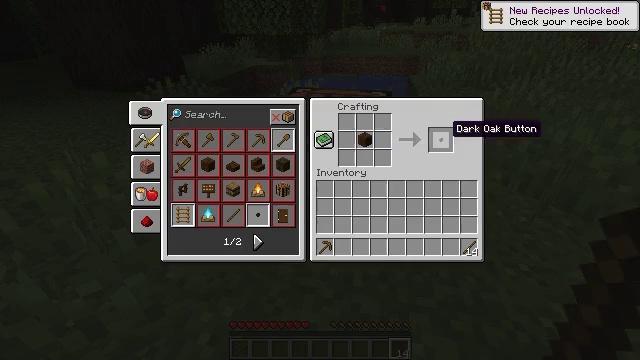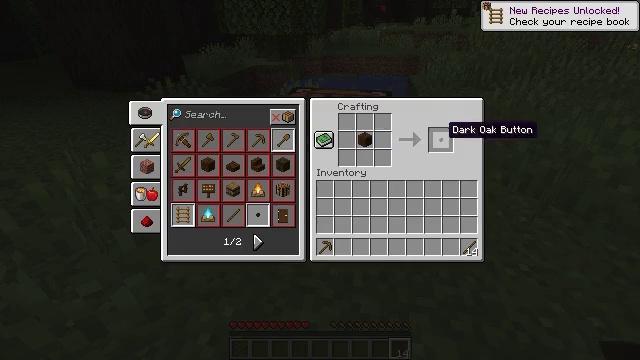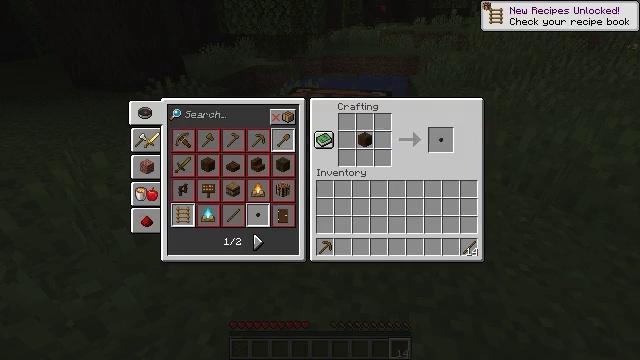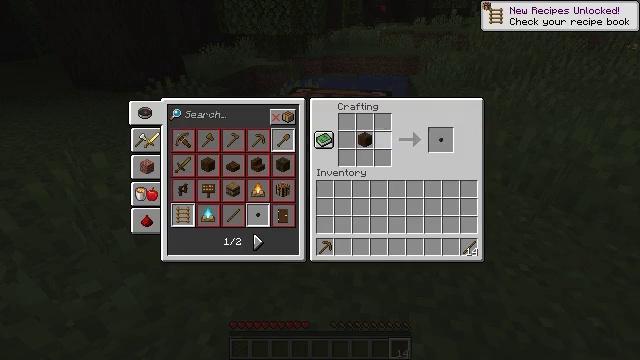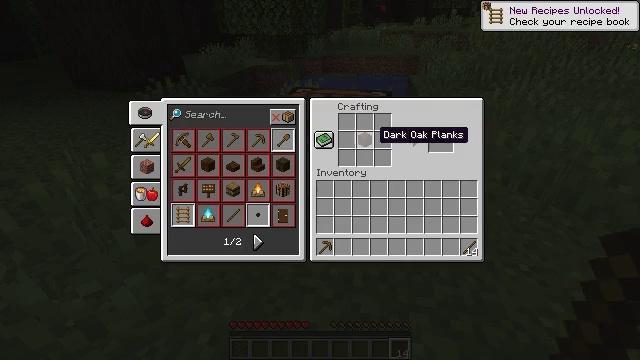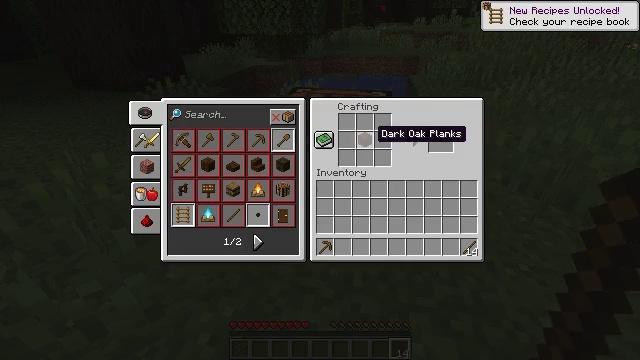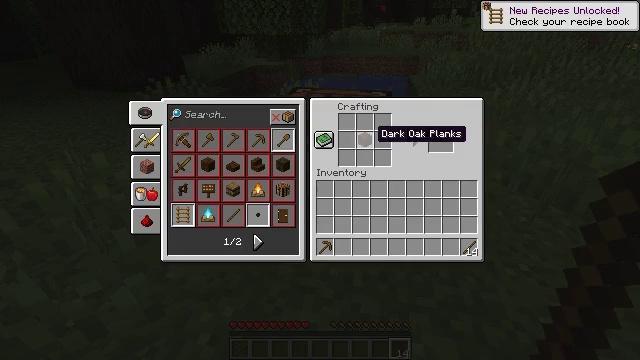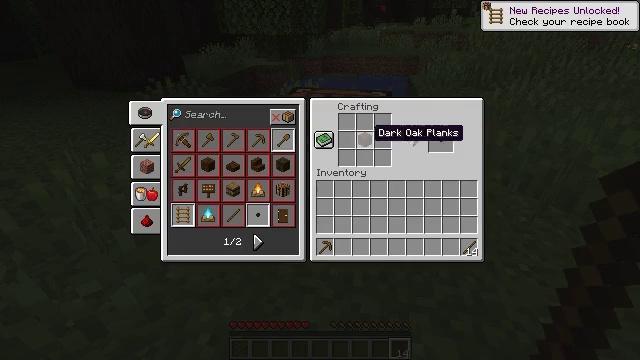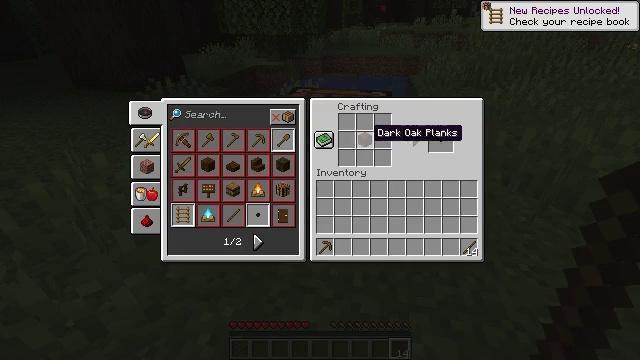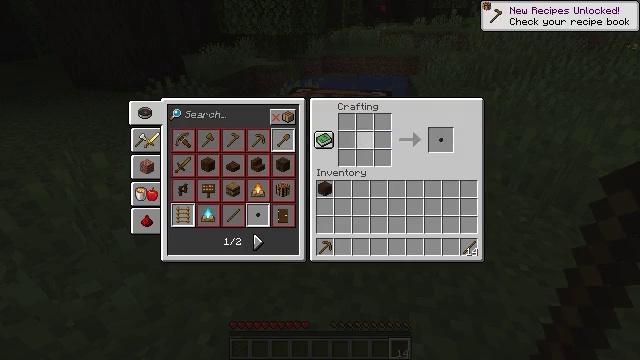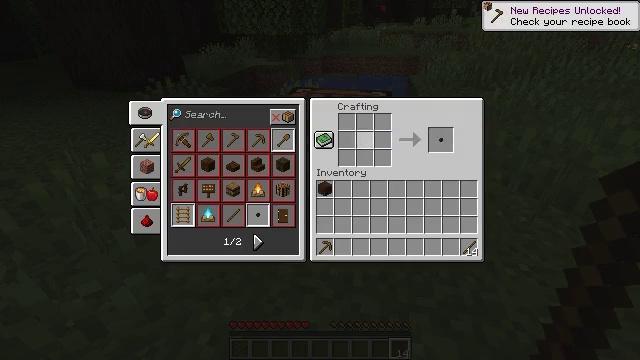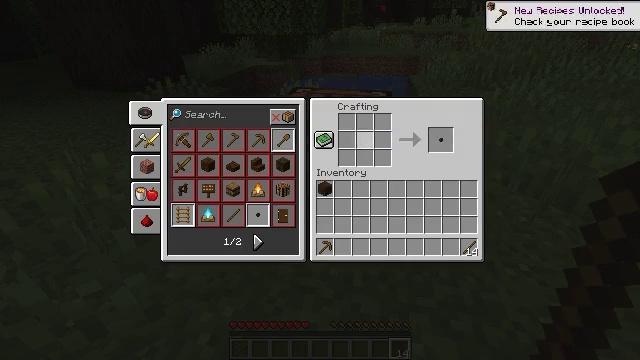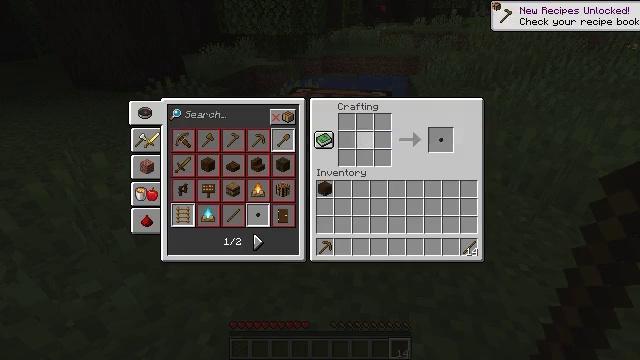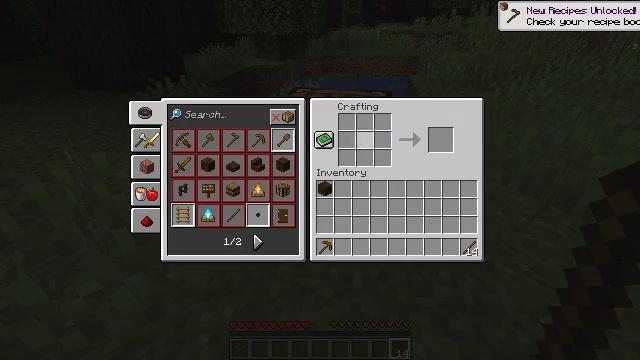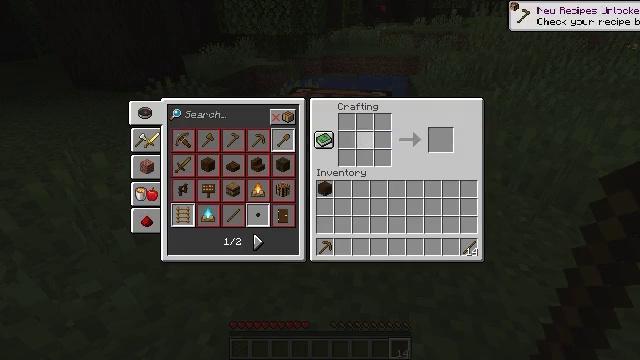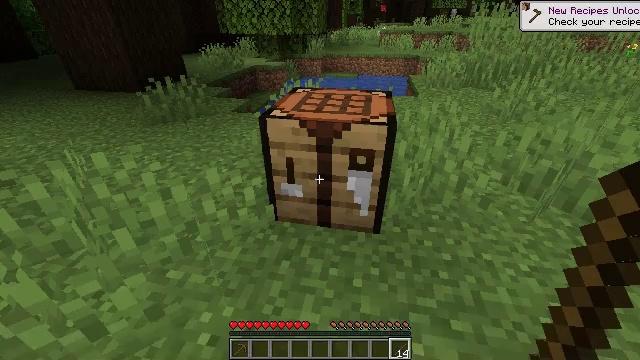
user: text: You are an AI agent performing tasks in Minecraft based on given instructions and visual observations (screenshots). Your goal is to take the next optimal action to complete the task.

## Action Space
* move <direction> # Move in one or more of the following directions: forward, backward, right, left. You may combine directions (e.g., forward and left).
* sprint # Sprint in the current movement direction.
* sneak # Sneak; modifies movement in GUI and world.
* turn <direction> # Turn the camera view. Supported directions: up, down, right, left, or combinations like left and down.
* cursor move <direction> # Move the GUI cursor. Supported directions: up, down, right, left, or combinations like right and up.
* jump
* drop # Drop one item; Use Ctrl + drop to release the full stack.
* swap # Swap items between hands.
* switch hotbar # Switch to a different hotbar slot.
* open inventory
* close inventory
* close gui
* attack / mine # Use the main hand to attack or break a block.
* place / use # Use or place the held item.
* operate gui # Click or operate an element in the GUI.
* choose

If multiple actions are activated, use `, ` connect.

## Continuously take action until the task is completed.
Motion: motion action
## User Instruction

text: Remove dark oak planks from your inventory.
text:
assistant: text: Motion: sneak, open gui
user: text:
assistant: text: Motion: sneak, cursor move left
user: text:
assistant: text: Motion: sneak, cursor move left
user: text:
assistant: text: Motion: sneak, cursor move left
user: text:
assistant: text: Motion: sneak
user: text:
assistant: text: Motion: sneak
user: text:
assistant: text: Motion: sneak
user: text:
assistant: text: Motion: sneak
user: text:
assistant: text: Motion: sneak, operate gui
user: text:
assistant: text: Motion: sneak, operate gui
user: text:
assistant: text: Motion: sneak, operate gui
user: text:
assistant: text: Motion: sneak
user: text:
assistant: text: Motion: sneak
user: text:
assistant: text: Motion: no_op
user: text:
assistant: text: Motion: no_op
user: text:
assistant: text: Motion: close gui
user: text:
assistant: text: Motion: no_op
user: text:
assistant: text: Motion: turn right
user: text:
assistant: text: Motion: no_op
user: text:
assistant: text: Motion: move forward, turn right
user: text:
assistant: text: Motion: move forward
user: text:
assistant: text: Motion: move forward
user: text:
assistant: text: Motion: move forward
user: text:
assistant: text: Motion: move forward and move right
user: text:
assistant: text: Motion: move forward and move right
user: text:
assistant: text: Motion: move forward and move right
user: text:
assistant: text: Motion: move forward and move right
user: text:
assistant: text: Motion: move forward and move right, turn left
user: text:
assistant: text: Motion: move forward and move right, turn left
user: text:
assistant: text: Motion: move forward and move right, turn left